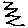
Label: zigzag